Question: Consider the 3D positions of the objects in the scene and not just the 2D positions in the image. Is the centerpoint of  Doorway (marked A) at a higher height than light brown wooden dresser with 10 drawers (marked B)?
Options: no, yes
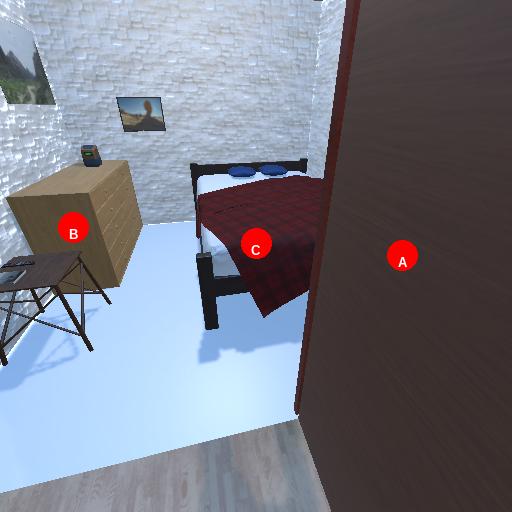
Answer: no